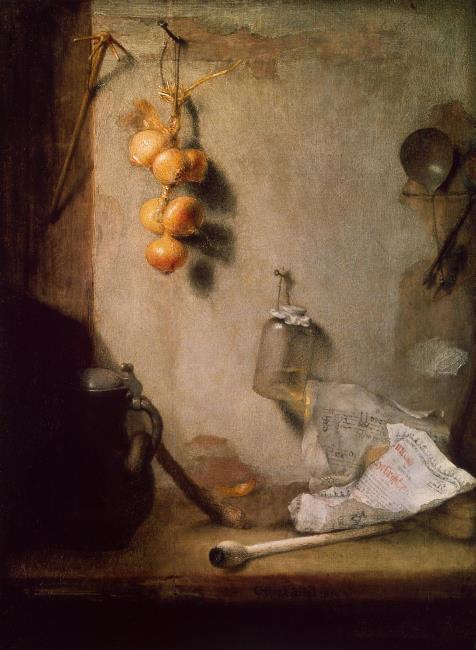
Title: Still life with onions, sheet music and pipe
Artist: Christopher Paudiss
Earliest date: 1660
Latest date: 1660
Genre: painting
Iconography: Still Life
Keywords: still life, vanitas, pipe, sheet music, storage jar, onion, ewer (vessel), spoon, pewter (metalwork)